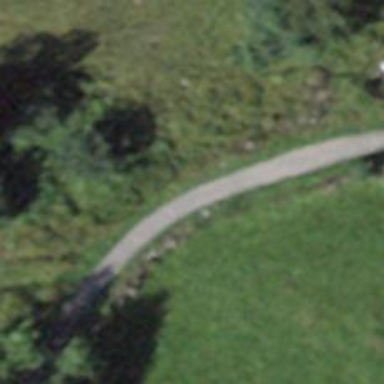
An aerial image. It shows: Gravel path.